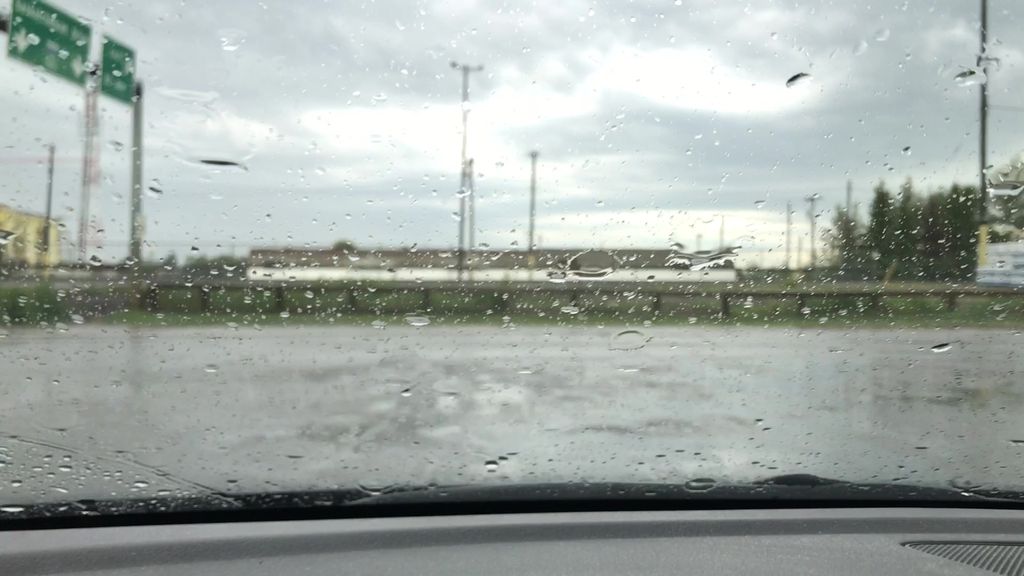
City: edmonton